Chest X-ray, PA view. Patient: 66 years old, sex M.
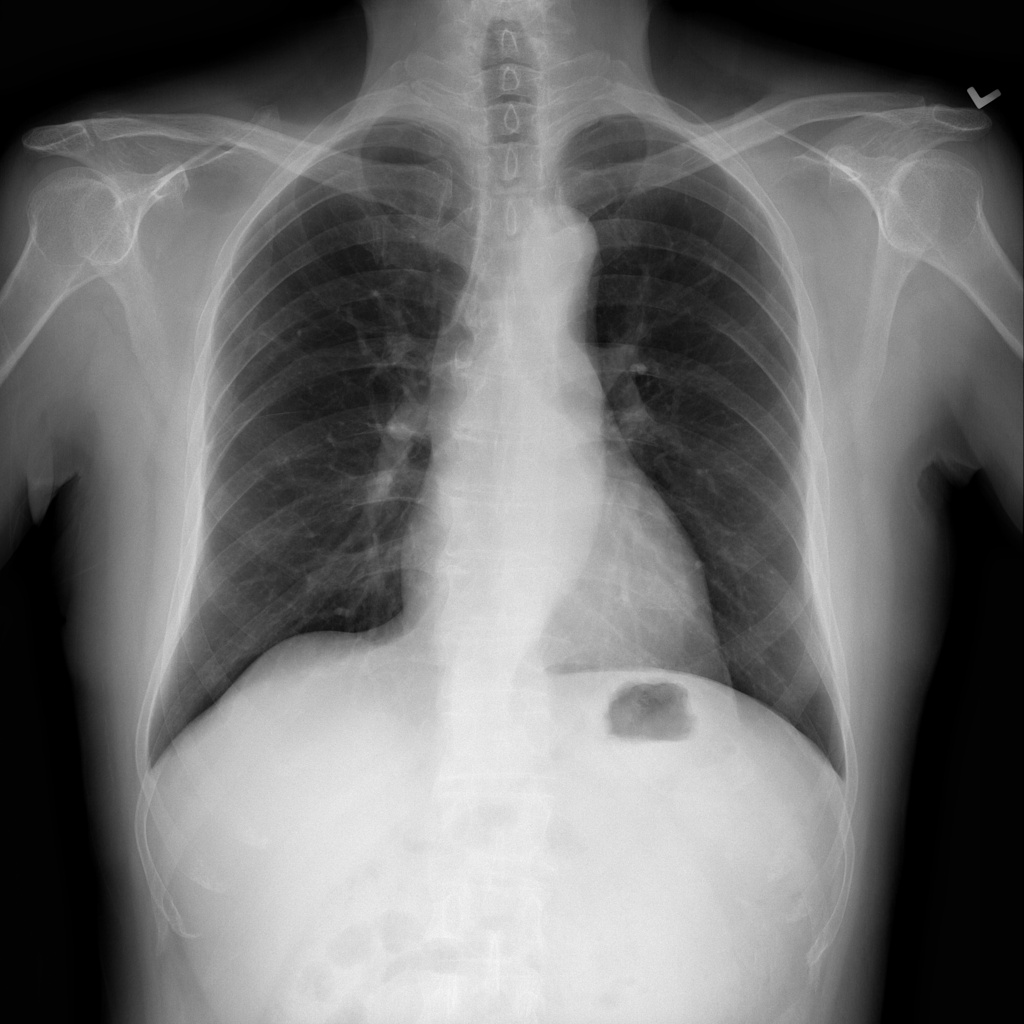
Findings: No Finding